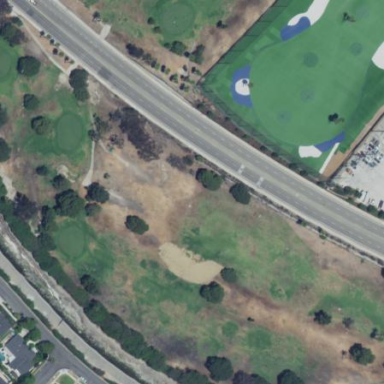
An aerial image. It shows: Golf rough area.